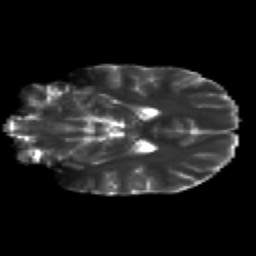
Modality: T2w
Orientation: coronal
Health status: healthy
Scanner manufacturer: siemens
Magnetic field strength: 3 T
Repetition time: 12 s
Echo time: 0.092 s